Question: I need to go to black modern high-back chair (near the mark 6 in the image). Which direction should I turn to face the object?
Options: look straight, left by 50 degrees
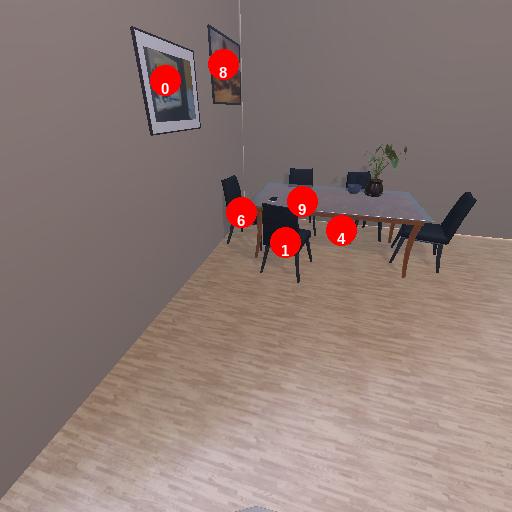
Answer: look straight